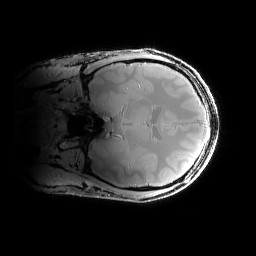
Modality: PDw
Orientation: coronal
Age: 29
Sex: male
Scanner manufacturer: siemens
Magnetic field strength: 6.98 T
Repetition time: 1.3 s
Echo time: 0.00231 s